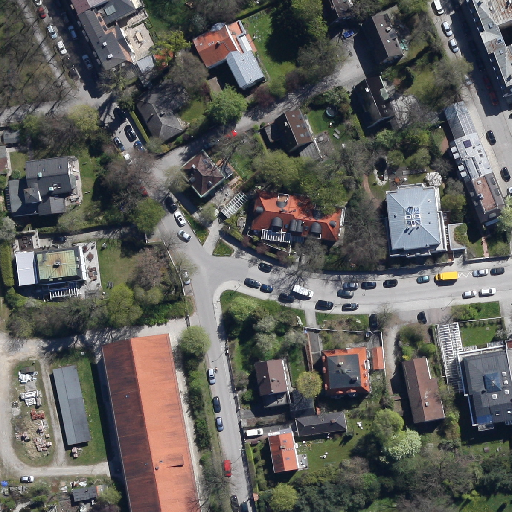
Referring expression: sidewalk